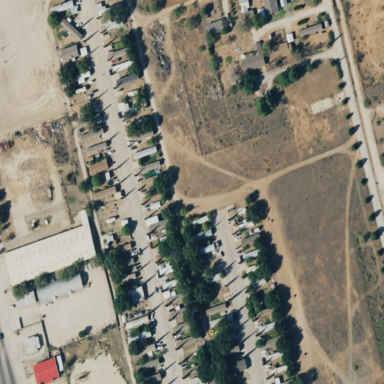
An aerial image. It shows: Caravan site for tourism.